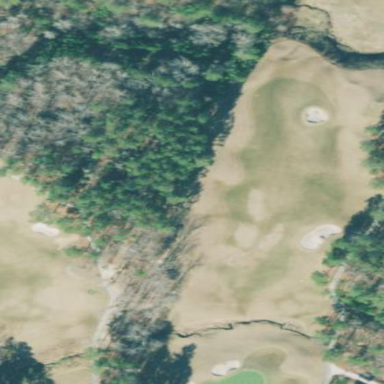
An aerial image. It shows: Rough grassy area used for golf.